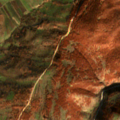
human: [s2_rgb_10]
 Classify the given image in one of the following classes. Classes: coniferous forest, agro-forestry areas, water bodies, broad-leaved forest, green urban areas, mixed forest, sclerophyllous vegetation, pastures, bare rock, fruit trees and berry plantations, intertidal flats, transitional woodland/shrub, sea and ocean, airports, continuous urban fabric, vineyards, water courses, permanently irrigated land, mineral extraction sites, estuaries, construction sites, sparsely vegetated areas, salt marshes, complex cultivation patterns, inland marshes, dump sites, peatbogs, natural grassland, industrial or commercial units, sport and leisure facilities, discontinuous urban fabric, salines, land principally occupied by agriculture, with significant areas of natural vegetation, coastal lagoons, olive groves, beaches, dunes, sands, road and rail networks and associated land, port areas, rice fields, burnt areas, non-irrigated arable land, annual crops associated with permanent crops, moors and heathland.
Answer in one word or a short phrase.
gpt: non-irrigated arable land, land principally occupied by agriculture, with significant areas of natural vegetation, broad-leaved forest, transitional woodland/shrub